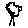
Label: tree